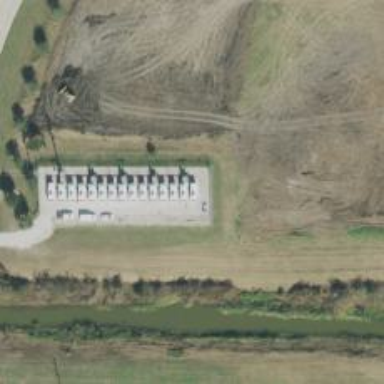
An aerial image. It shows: Generator is pictured.